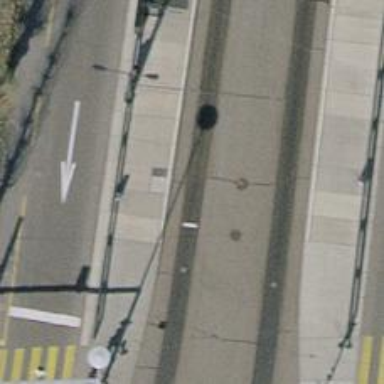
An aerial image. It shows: Tram stop with stop position for public transport.